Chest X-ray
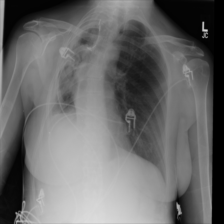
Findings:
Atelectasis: negative
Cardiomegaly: negative
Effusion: negative
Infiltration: negative
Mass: positive
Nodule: negative
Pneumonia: negative
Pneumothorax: negative
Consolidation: negative
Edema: negative
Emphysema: negative
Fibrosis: negative
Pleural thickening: negative
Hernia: negative